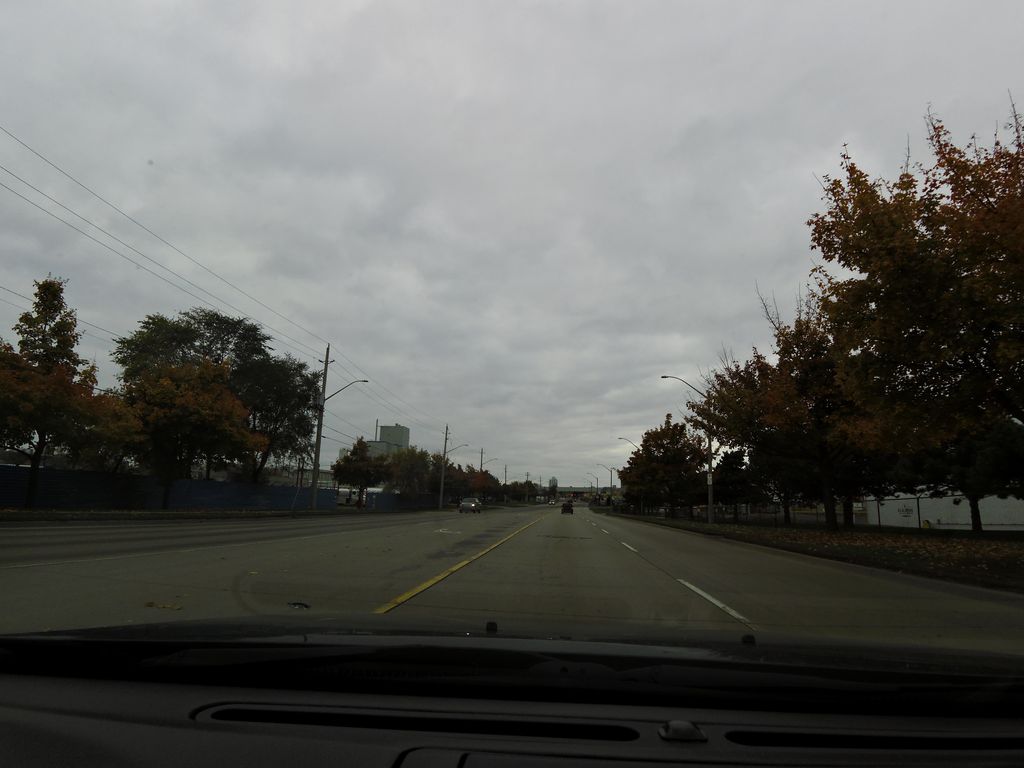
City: hamilton